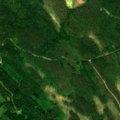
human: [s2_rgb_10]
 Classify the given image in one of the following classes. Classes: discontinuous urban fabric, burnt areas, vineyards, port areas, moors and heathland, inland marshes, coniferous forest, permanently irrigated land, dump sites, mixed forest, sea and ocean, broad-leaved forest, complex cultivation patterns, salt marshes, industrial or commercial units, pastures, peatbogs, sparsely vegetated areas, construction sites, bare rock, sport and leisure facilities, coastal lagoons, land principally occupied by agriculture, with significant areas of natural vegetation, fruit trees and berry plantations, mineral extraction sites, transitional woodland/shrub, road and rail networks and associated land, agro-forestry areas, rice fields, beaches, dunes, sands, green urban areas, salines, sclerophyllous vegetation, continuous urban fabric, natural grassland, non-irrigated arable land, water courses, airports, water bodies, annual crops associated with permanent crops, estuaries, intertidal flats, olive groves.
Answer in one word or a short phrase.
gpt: coniferous forest, mixed forest